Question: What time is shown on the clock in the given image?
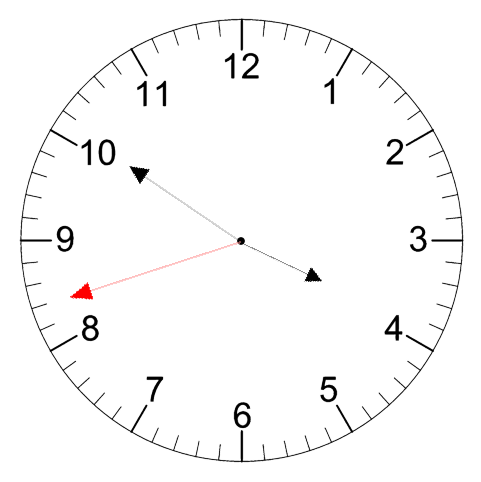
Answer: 03:50:42